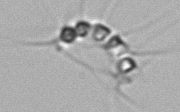
Label: Chaetoceros